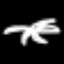
Label: palm tree